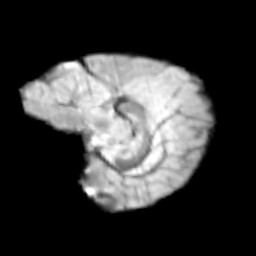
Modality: T2w
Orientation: sagittal
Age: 10
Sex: female
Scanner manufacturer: siemens
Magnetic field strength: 3 T
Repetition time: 3.8 s
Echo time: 0.07 s